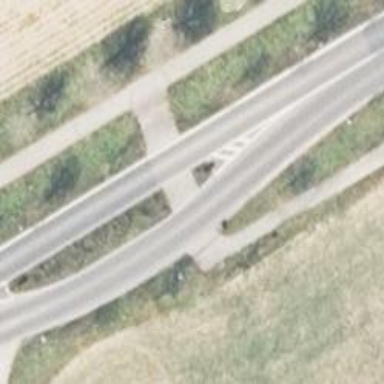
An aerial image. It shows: Primary road with asphalt surface.